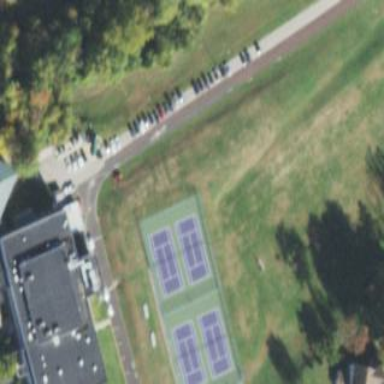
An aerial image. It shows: Tennis court on pitch designated for leisure land.